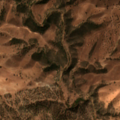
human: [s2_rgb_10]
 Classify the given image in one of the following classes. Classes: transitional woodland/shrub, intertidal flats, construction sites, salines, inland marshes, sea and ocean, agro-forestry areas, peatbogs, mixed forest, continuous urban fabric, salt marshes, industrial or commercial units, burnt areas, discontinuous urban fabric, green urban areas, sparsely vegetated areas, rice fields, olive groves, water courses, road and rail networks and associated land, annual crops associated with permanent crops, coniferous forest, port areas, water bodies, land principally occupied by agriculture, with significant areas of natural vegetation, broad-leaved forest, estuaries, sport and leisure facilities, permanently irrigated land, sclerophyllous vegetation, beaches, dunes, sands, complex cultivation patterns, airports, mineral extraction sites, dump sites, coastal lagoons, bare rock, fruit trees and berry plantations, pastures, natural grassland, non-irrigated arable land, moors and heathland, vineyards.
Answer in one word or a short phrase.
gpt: non-irrigated arable land, land principally occupied by agriculture, with significant areas of natural vegetation, agro-forestry areas, transitional woodland/shrub